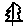
Label: tree